Interaction volume radius: 10 \u00c5
Interaction volume height: 20 \u00c5
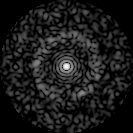
Disorder parameter: 0.802